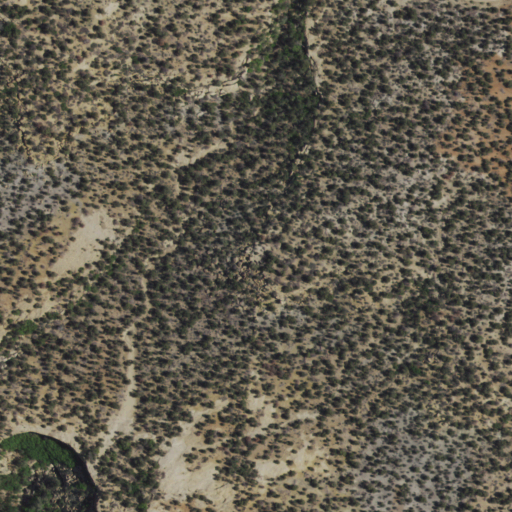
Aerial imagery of depression(s) in New Mexico named Beanie Pockets containing shrub and evergreen forest